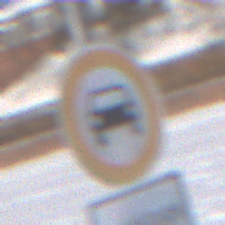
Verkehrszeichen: VerbotKraftwagen
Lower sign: ZeitangabenMitBeschraenkungAufWochentage1
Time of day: MorningAfternoon
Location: Outdoor (Nature)
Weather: PartlyCloudy
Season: Winter
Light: Natural